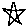
Label: star